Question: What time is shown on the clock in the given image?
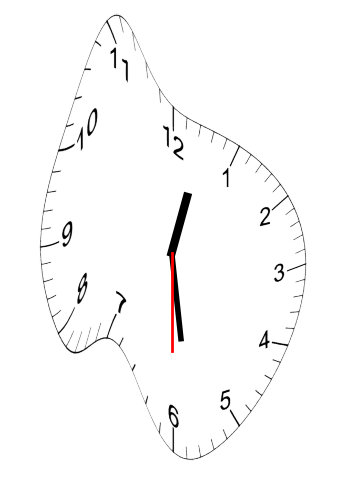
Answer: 12:28:30